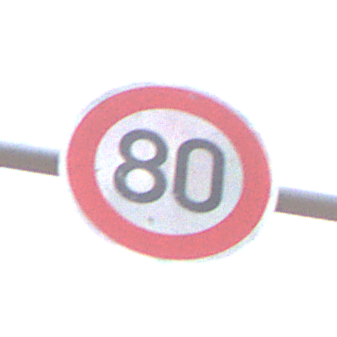
Verkehrszeichen: Geschwindigkeit80
Umgebung: Outdoor, Nature
Tageszeit: SunriseSunset
Wetter: PartlyCloudy
Licht: Natural
Jahreszeit: NotSpecified
Kontrast: LowContrast